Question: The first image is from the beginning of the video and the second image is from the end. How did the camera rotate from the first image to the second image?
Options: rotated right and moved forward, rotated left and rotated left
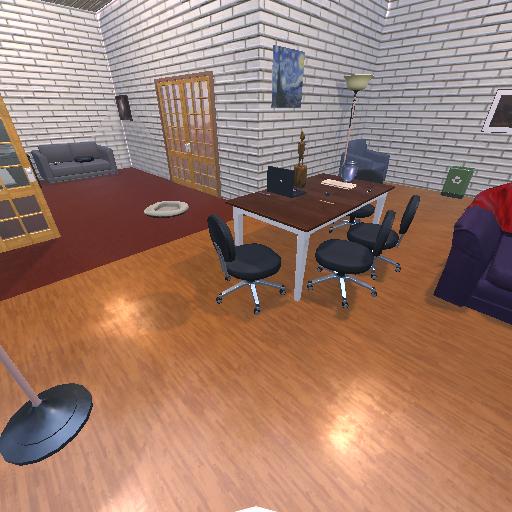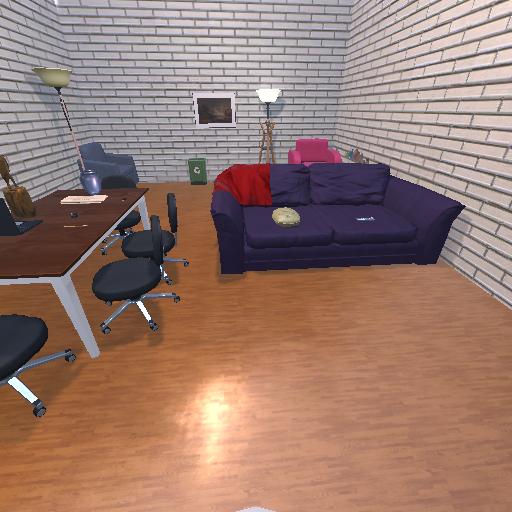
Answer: rotated right and moved forward